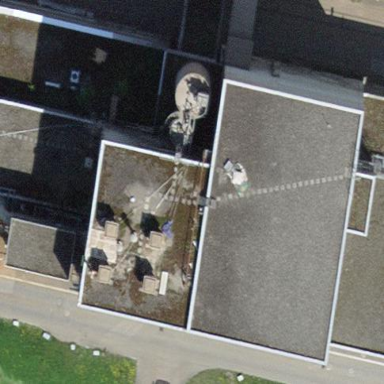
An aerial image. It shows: Industrial building.